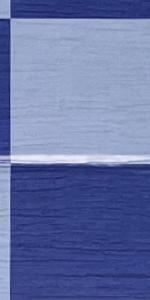
Label: Empty